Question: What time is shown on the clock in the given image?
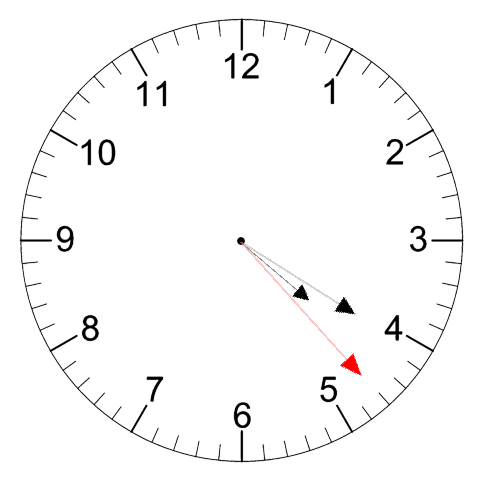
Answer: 04:20:23